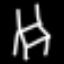
Label: chair